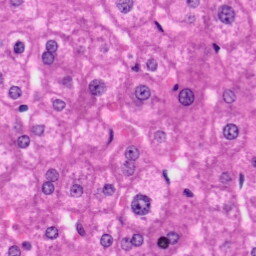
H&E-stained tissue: Liver